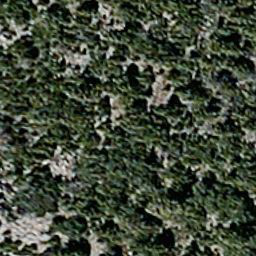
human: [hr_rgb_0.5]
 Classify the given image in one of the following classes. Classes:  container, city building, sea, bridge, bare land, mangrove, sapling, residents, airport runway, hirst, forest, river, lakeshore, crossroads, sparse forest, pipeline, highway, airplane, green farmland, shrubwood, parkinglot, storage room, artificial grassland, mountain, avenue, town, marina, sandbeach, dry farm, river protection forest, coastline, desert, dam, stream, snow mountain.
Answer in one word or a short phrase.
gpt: sparse forest